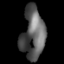
Tissue: lung
Cell type: Endothelial cells
Senescence score: 0.6412
Nuclear area (px): 1158
Mean DAPI intensity: 93.256